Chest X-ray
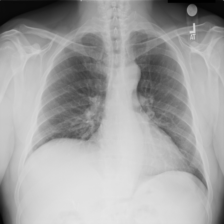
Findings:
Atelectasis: negative
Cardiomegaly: negative
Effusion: negative
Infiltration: negative
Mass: negative
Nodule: negative
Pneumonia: negative
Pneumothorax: negative
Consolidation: negative
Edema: negative
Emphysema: negative
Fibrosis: negative
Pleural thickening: negative
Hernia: negative